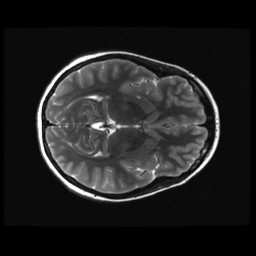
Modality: T2w
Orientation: axial
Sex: female
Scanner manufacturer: ge
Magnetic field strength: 3 T
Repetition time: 5 s
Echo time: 0.1012 s